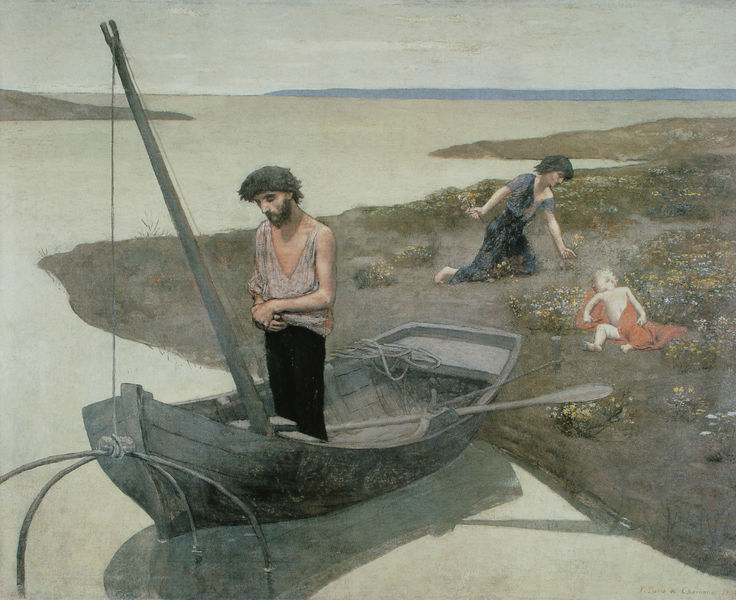
Titel: Der arme Fischer
Künstler: Pierre Puvis de Chavannes
Standort: Paris
Institution: Musée d'Orsay
Schlagwörter: blau, felsen, gemälde, himmel, mann, meer, nackt, schatten, umhang, wasser, weiß, aquarell, fluss, grün, landschaft, menschen, mädchen, ocker, see, sitzen, teich, ufer, blume, blumen, braun, frau, grau, holz, kleid, licht, männer, schwarz, blüten, gras, rot, tuch, wiese, beige, symbolismus, bart, hemd, hose, arm, arme, kragen, stehen, tod, tot, toter, trauer, vollbart, ärmel, herr, bach, ferne, horizont, hügel, natur, schilf, spiegelung, insel, realismus, stoff, decke, drei, familie, kind, mutter, vater, rosa, traurig, alltag, arbeit, boot, kahn, paddel, ruder, putte, pflücken, küste, schiff, strand, liegen, schlafen, fischer, baby, mündung, seile, tau, spielen, holzboot, ruderboot, junge, warten, bucht, reflexion, spiel, stangen, knabe, unterhemd, glaube, religion, kran, seil, knien, angel, hodler, beten, gebet, kleinkind, verschränkt, jesus, hunger, heilige, anker, fjord, wiesenblumen, armut, netz, dornenkrone, reuse, landstrich, josef, angler, weiter, festland, bot, ertrunken, padel, soiegelung, chavannes, findelkind, männer holz, spanten, spiegelung im wasser, bart#, toer, paddel#, jaquarell